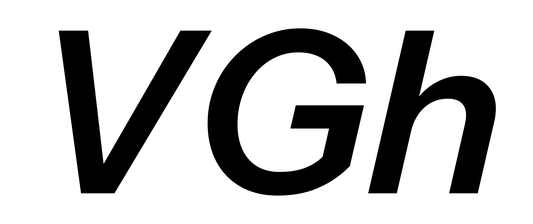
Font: InstrumentSans-Italic_SemiBold_Italic